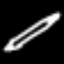
Label: pencil